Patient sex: M
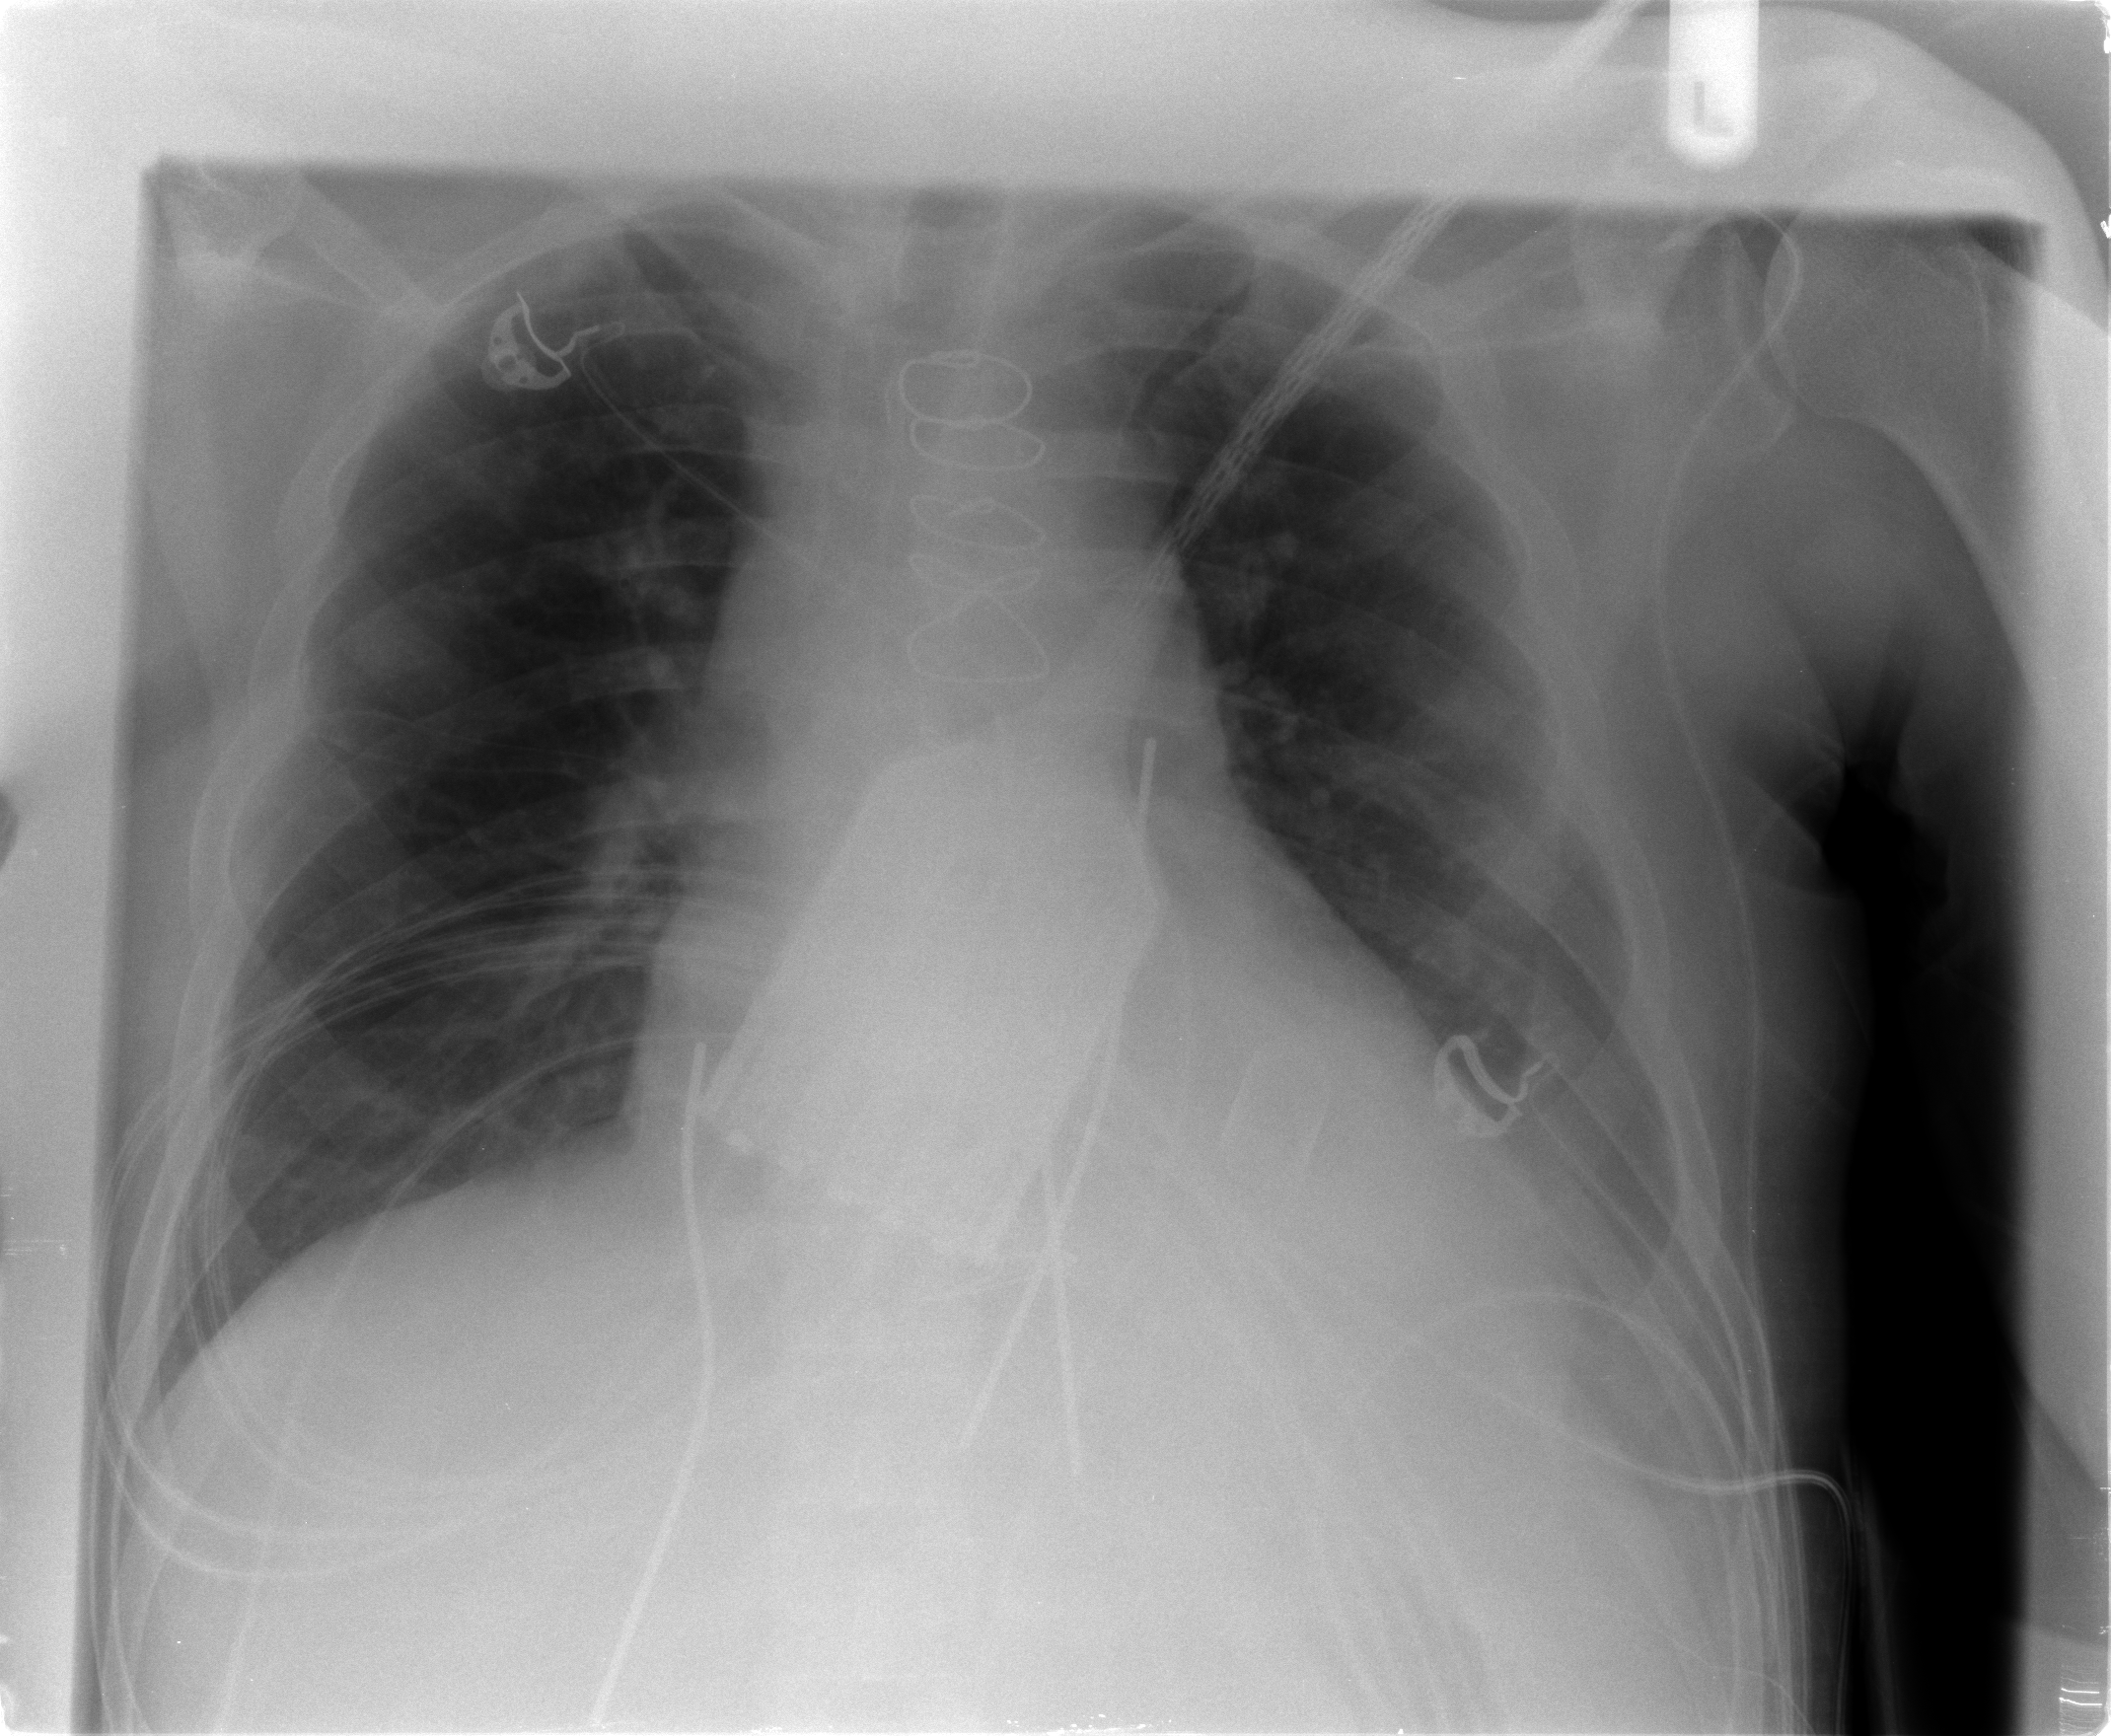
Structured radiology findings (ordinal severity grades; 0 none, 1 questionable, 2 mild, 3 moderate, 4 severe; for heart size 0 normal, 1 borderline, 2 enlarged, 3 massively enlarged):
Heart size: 2
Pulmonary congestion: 1
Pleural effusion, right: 0
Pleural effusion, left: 1
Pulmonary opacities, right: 0
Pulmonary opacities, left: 0
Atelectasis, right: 2
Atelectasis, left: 2